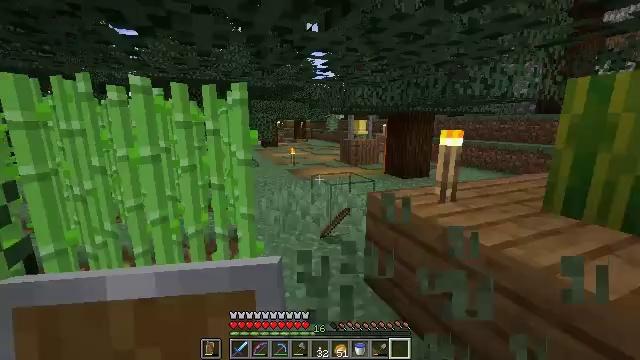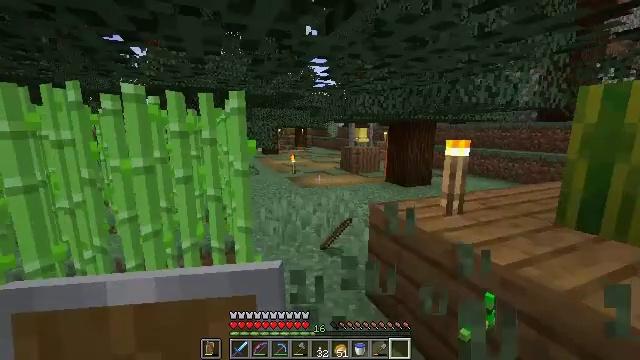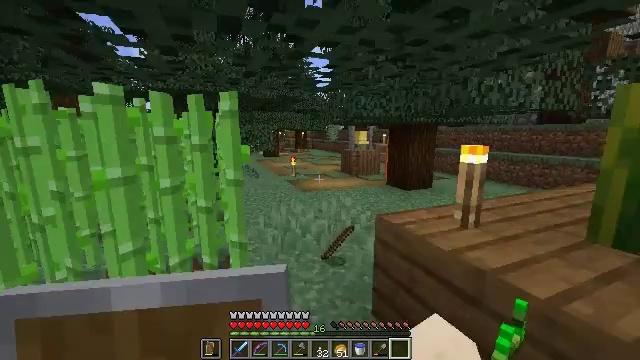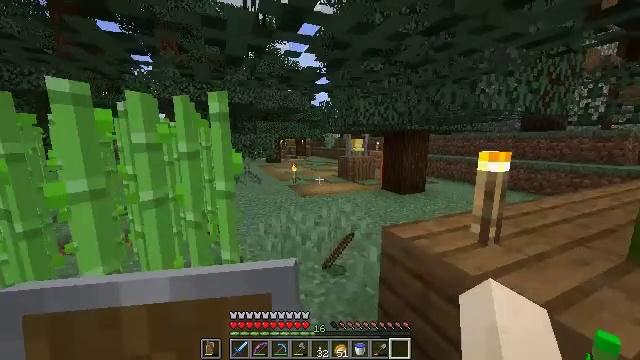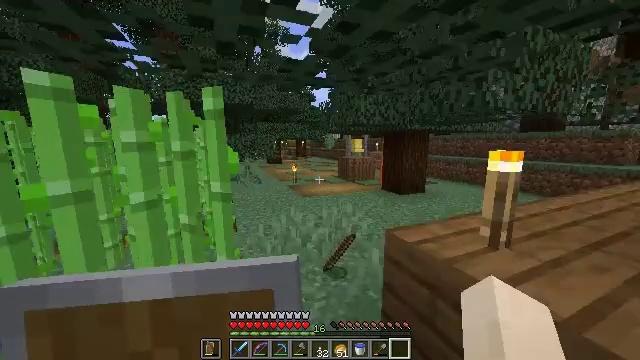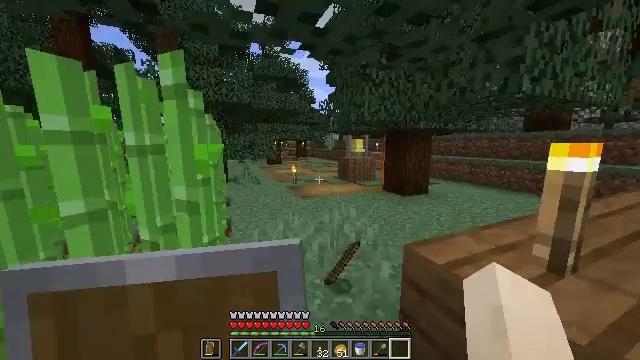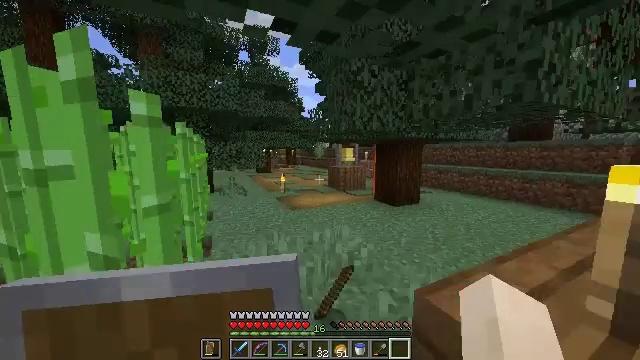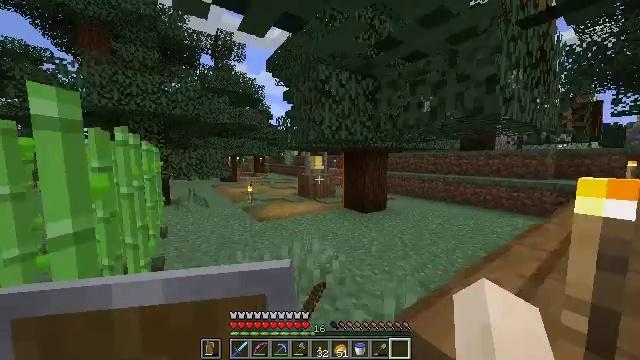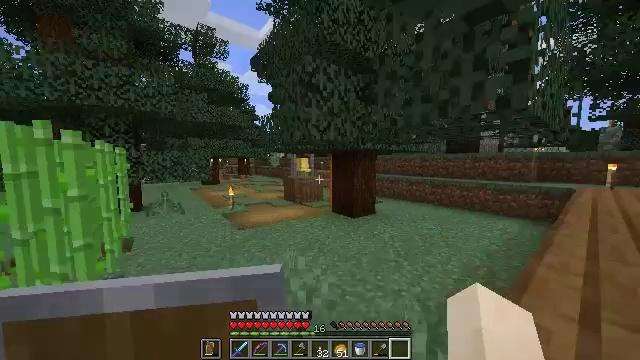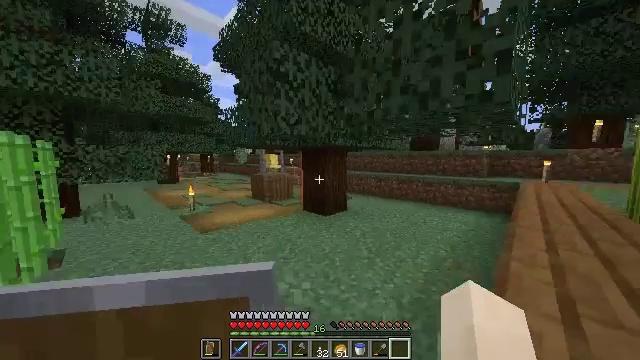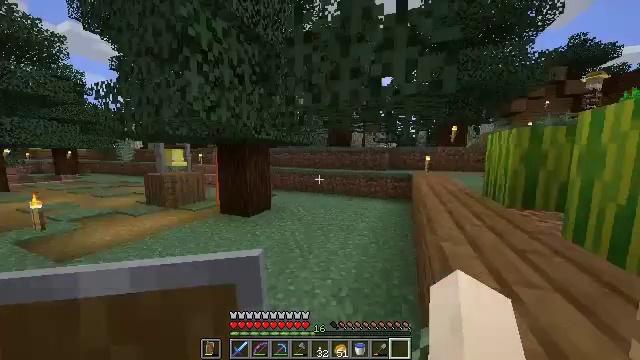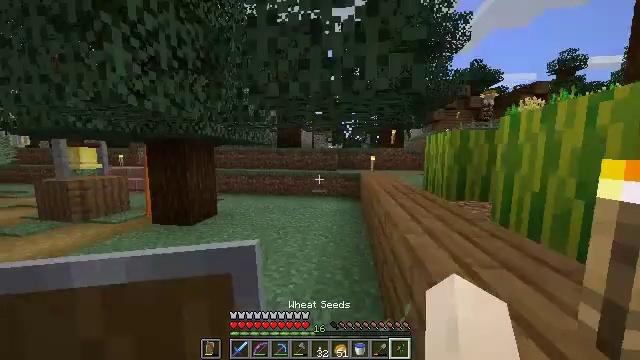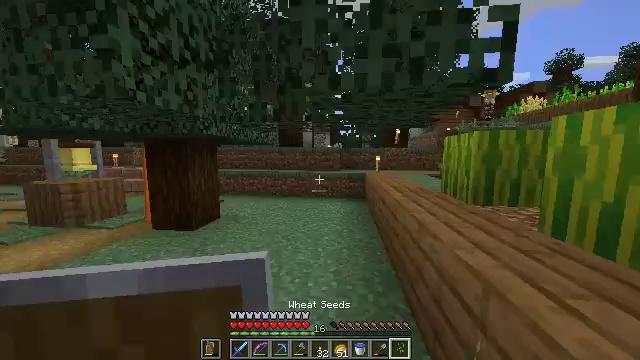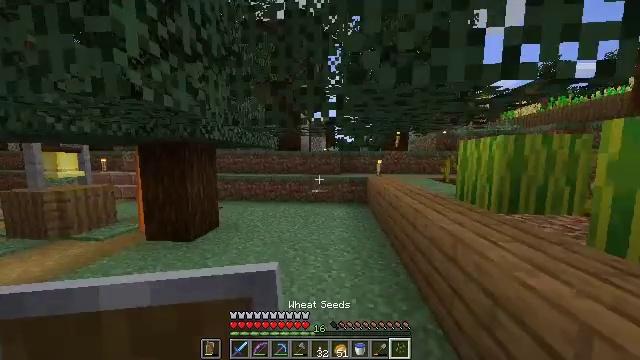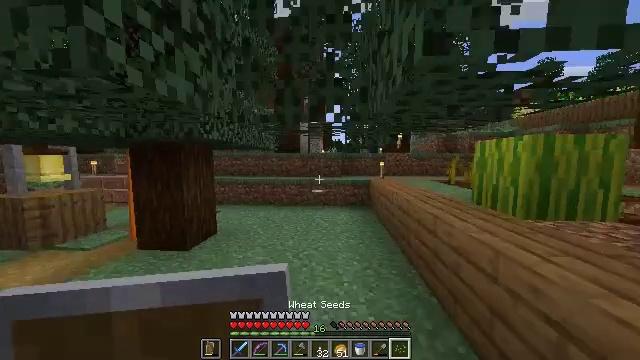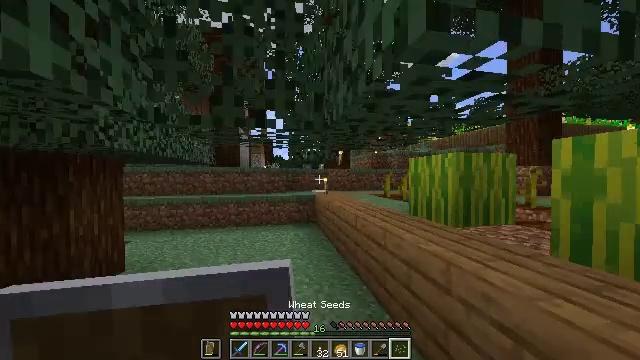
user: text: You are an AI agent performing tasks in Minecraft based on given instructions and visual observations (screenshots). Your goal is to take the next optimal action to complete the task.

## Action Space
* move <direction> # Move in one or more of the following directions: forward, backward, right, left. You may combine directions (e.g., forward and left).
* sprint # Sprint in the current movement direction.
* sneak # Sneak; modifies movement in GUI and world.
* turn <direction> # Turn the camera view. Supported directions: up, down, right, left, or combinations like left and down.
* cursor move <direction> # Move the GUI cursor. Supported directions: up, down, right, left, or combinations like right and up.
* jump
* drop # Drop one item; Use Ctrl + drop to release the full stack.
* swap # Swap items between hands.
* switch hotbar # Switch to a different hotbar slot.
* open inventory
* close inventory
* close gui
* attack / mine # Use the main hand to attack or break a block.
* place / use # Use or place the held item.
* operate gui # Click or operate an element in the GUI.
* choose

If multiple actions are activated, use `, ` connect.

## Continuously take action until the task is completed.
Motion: motion action
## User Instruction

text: Gather melon for food.
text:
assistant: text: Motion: move forward, sprint, turn up
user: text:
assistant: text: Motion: move forward, sprint
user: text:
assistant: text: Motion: move forward, sprint
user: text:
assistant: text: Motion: move forward
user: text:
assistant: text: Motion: move forward
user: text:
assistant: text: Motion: move forward, turn right and up
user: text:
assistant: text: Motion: move forward, turn right and up
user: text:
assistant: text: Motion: move forward, turn right
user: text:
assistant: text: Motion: move forward and move left, turn right
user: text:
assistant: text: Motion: move forward and move left, turn right and down
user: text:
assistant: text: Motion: move forward and move left, turn right
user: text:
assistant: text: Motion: move forward and move left, turn right
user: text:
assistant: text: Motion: move forward and move left, turn right
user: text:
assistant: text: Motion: move forward, turn right
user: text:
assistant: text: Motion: move forward, turn right and up
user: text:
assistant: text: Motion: move forward, turn right and up
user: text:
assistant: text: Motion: move forward and move right, turn right
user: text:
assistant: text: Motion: move right, turn right
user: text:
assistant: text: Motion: turn right
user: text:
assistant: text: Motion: turn right and down
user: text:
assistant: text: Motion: move right, turn right and down
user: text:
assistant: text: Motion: move right, turn right and down
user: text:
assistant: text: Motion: move right
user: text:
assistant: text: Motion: move forward and move right, jump
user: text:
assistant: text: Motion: move forward and move right, jump
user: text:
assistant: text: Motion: move forward and move right, jump
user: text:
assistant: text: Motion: move forward and move right, turn left and down, jump
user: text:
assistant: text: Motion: move forward, turn left and down
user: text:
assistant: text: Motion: move forward, turn left
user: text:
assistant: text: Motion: move forward, turn left